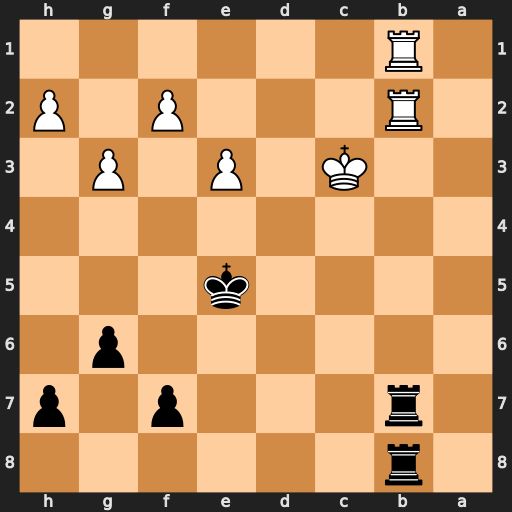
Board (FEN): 1r6/1r3p1p/6p1/4k3/8/2K1P1P1/1R3P1P/1R6
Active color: b
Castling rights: -
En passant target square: -
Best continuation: Rxb2 Rxb2 Rxb2 Kxb2 Ke4 Kc1 Kf3